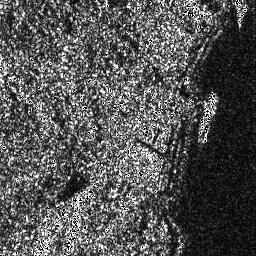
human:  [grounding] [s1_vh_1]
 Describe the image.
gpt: In the satellite image, there is  <ref>1 medium ship </ref> <box>[[76, 34, 85, 55, 0]]</box> located at right.